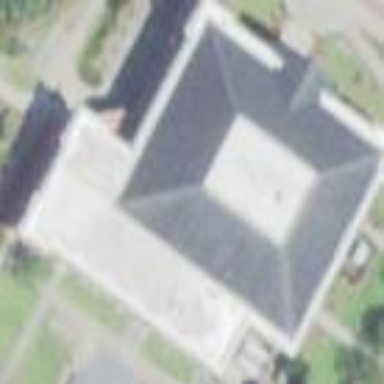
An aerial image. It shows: University building.